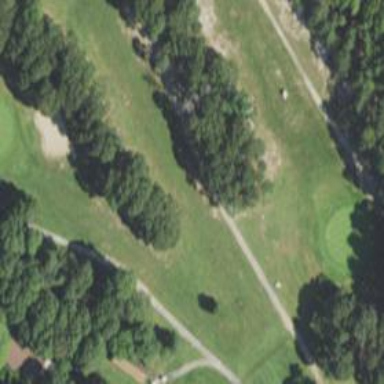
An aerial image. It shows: Golf hole.